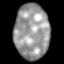
Tissue: skin
Cell type: Epithelial cells
Senescence score: 0.2755
Nuclear area (px): 1867
Mean DAPI intensity: 153.658